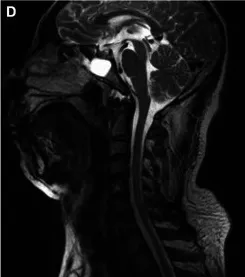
(D-F) Spinal MRI of the patient in case 2 indicated longitudinal linear abnormity with long T2 signal in the cervical and thoracic spinal cord and was not enhanced on the contrast-enhanced scan (2 months after onset).
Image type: radiology (mri)